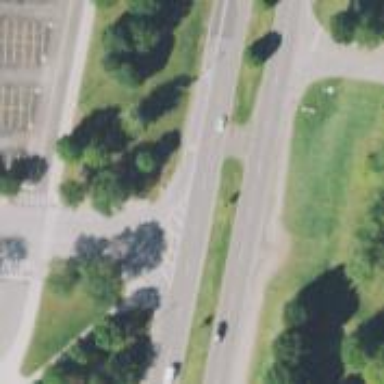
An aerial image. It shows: Tertiary link road with asphalt surface.